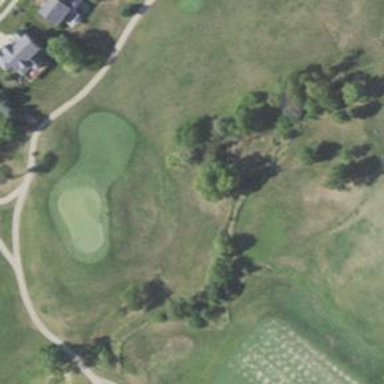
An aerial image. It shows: Water hazard on golf course.